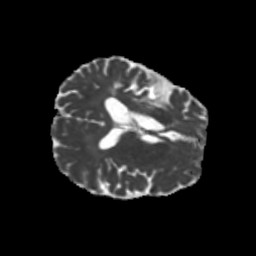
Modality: MD
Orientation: axial
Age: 74
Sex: female
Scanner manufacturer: siemens
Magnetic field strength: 3 T
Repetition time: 5.25 s
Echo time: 0.08 s